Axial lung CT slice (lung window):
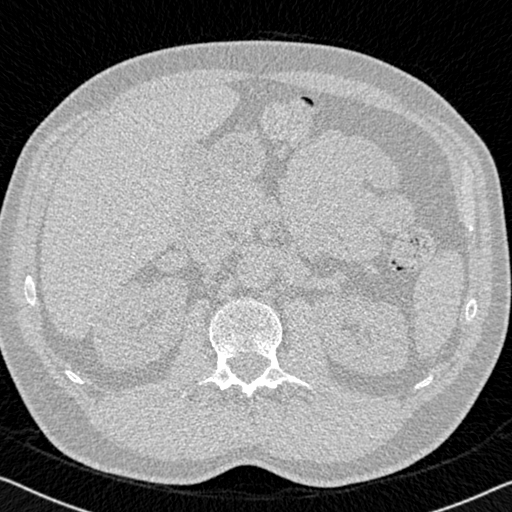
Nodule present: no